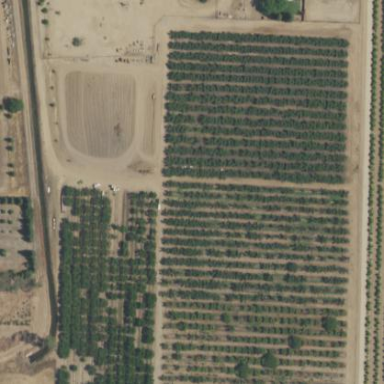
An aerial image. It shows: Orchard.